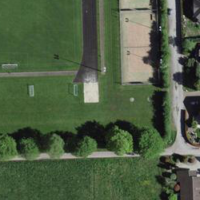
EUNIS habitat code: 55
Species observed at this site:
Cornus sanguinea